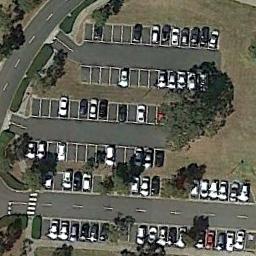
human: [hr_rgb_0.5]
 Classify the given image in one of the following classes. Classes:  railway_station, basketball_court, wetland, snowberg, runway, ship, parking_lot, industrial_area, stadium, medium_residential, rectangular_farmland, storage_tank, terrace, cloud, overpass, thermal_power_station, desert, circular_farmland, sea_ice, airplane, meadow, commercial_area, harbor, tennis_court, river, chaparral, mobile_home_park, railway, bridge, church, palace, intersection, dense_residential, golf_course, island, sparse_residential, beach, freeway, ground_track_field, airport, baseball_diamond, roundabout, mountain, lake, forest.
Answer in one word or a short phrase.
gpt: parking_lot